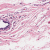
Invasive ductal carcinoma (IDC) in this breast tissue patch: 0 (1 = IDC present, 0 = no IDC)